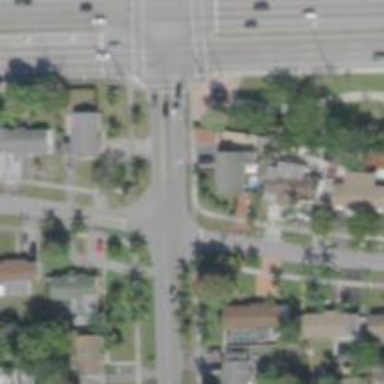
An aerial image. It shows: Stop road.